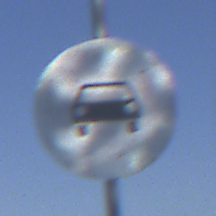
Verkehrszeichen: VerbotKraftwagen
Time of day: MorningAfternoon
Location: Outdoor (Nature)
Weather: Clear
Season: NotSpecified
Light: Natural